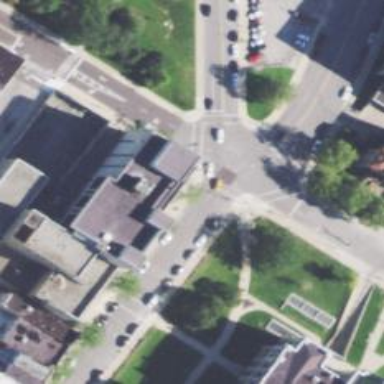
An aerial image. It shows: Footway with crossing.